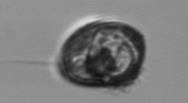
Label: Proterythropsis